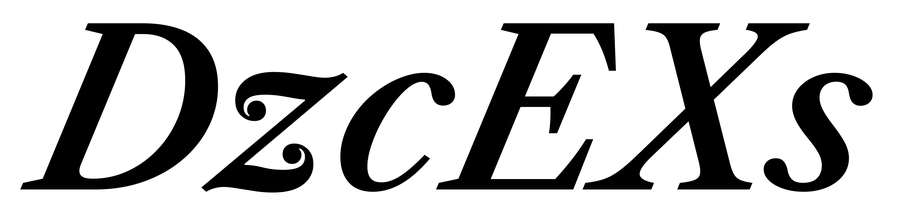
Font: LibreCaslonText-Italic_SemiBold_Italic